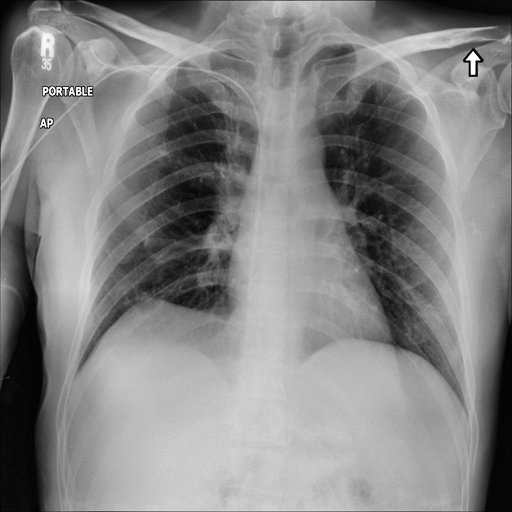
Finding: NORMAL